Field crop: maize
Growth stage: 2
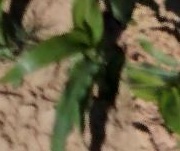
Species: maize